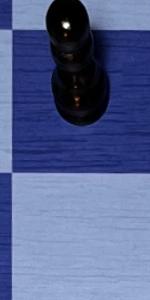
Label: Empty